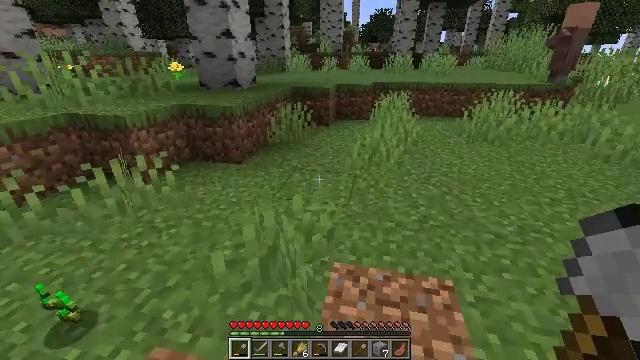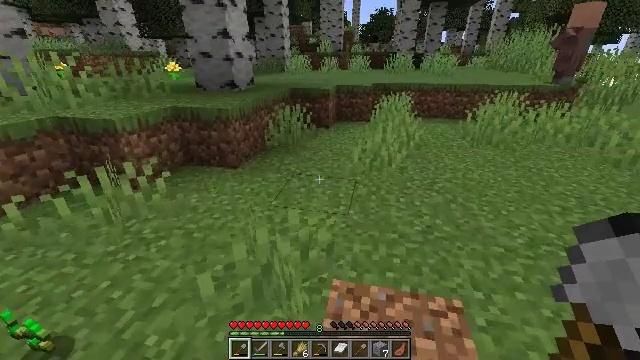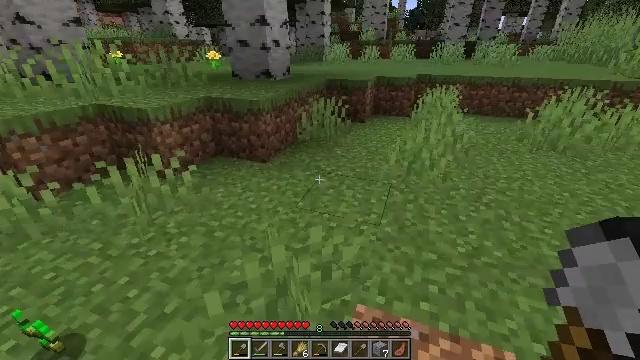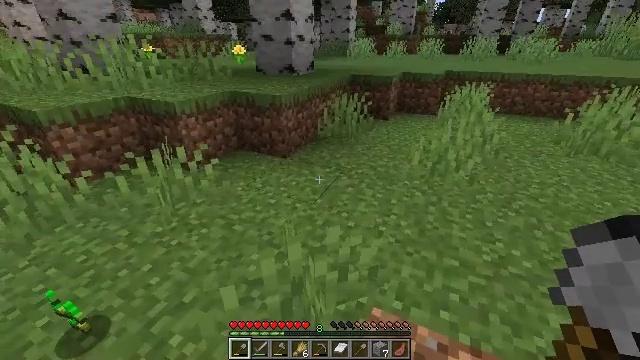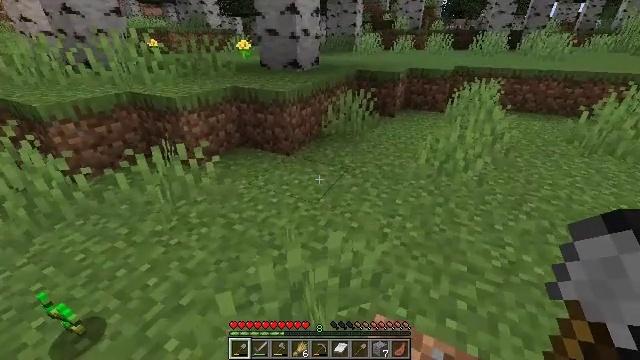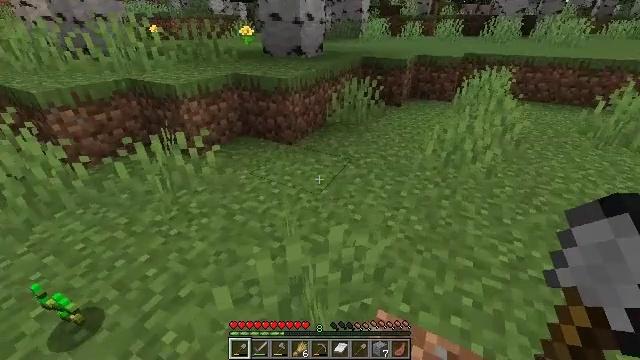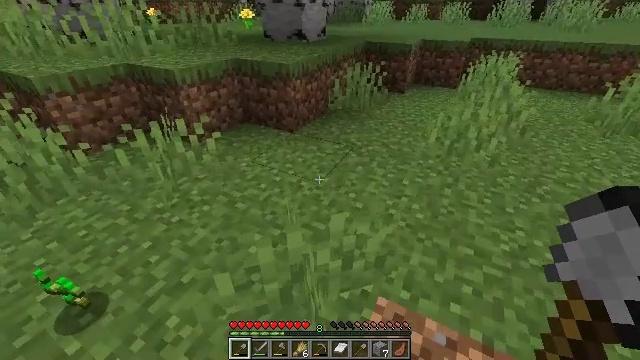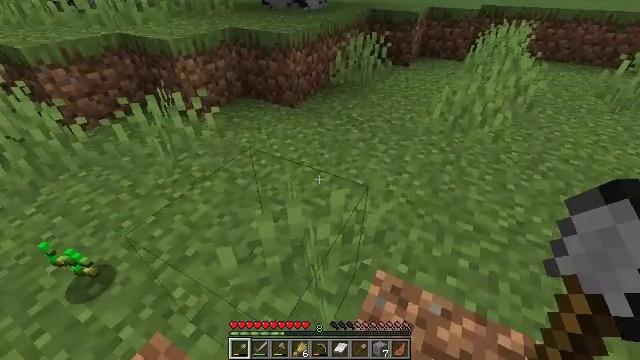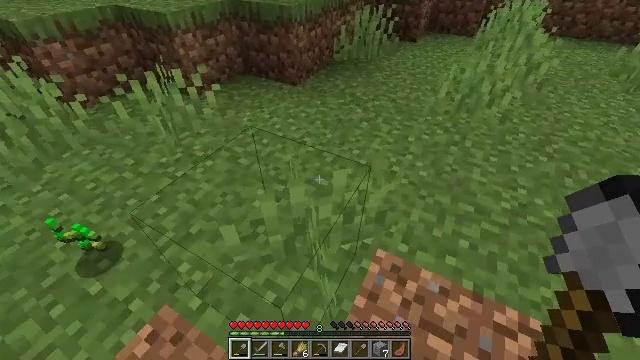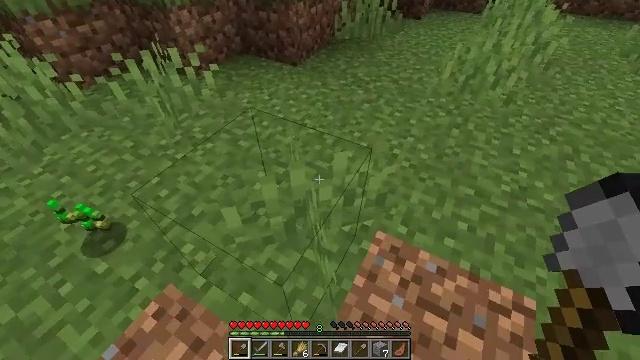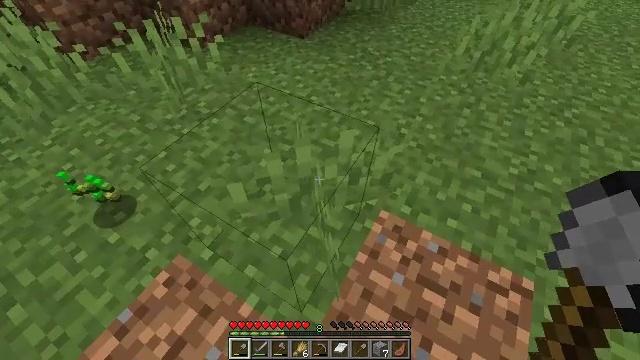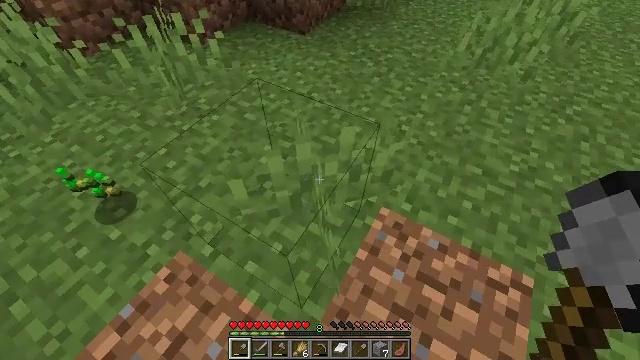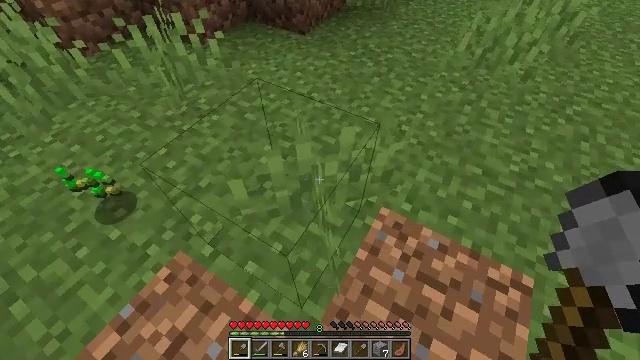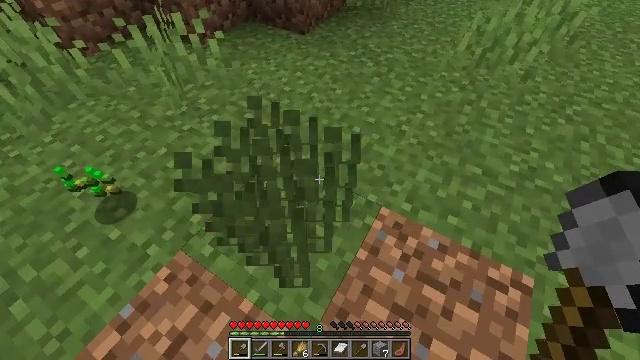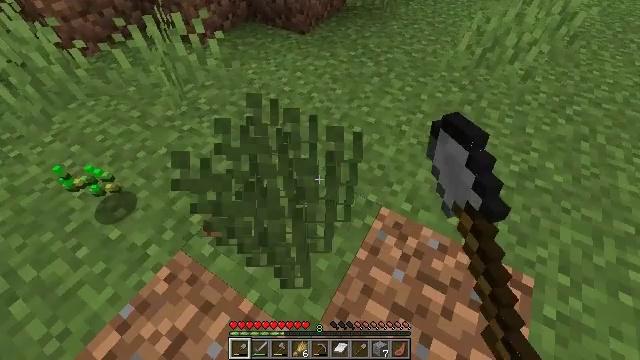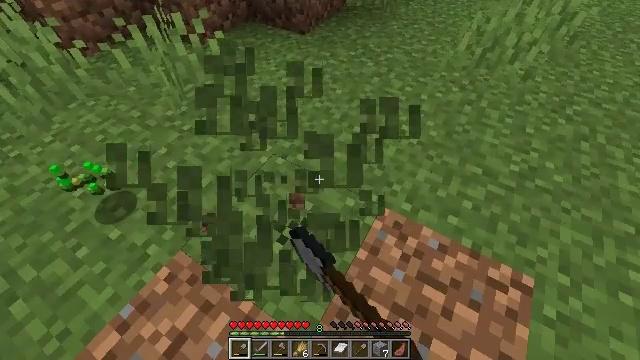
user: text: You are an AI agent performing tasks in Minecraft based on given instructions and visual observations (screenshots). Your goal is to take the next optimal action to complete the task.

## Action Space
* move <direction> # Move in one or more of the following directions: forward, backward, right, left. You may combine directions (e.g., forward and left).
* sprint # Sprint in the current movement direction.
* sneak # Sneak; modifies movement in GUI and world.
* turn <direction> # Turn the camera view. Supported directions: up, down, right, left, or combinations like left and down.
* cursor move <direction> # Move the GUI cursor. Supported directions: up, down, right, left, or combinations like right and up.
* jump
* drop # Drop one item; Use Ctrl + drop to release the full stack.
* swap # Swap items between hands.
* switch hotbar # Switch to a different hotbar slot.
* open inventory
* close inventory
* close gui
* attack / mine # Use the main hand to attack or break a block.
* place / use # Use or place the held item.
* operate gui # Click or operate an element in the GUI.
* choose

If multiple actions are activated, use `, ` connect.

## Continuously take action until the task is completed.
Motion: motion action
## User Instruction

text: Break the grass block.
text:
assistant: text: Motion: move forward
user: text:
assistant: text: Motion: move forward, turn left and down
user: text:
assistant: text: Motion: turn left
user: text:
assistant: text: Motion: turn left
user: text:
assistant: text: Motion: turn left and down
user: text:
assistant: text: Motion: turn down
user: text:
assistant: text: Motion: turn down
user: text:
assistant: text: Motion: turn down
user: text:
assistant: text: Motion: turn down
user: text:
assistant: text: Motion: turn left and down
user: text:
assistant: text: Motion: no_op
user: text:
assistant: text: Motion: no_op
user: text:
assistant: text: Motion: attack / mine
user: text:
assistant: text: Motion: attack / mine
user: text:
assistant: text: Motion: attack / mine
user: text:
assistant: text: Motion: no_op
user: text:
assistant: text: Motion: turn left
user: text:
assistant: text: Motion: turn left and up
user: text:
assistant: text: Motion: turn left
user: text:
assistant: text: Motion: turn left and up
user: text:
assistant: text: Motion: turn left and up
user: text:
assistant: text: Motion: turn left
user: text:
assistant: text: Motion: no_op
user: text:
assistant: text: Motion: no_op
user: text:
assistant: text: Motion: no_op
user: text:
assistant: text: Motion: no_op
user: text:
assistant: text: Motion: no_op
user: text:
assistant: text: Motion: no_op
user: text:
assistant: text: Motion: no_op
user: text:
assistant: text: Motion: no_op